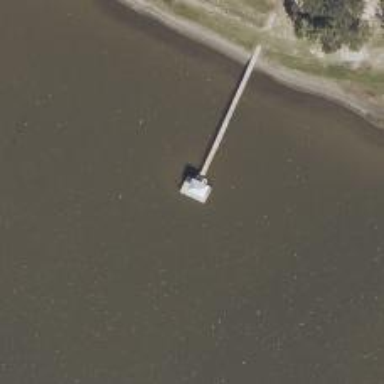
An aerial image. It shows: Man-made pier.